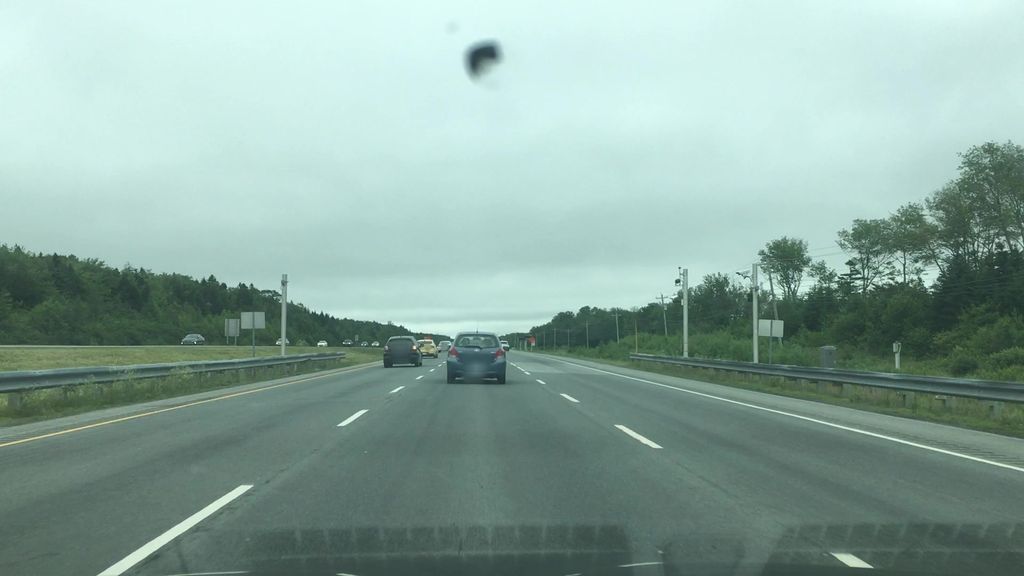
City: halifax